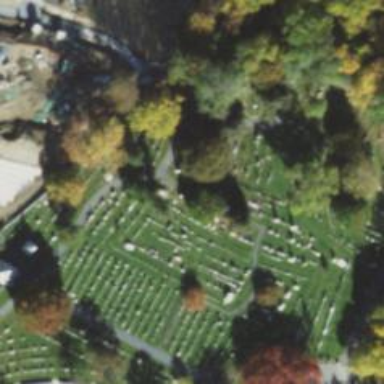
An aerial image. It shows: Historic tomb in cemetery.